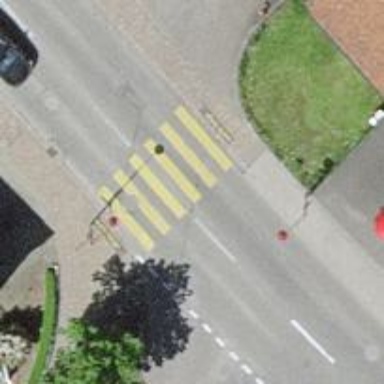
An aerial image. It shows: Uncontrolled zebra crossing on the road.